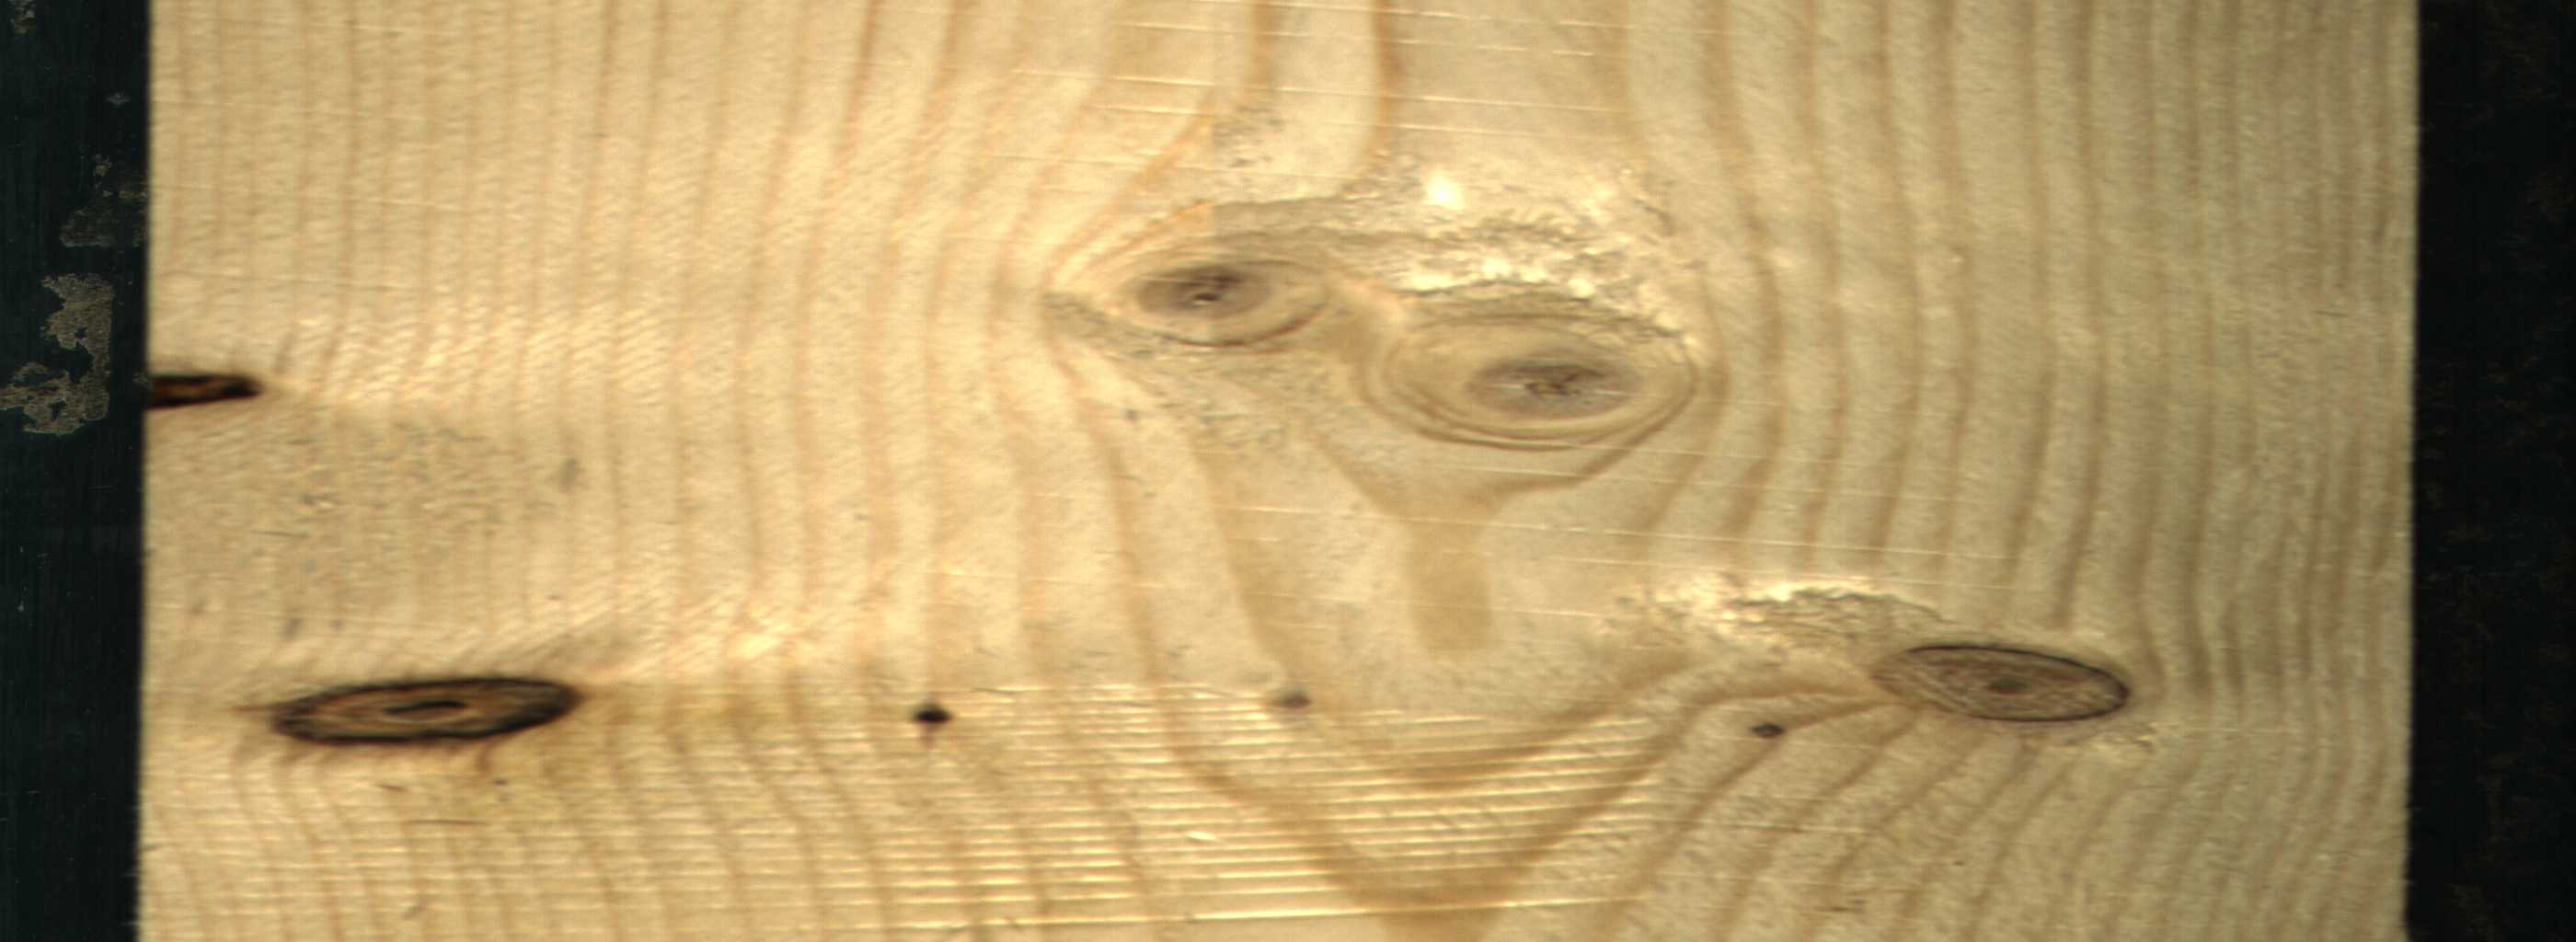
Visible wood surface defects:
Knot_missing
Dead_Knot
Dead_Knot
Dead_Knot
Live_Knot
Live_Knot